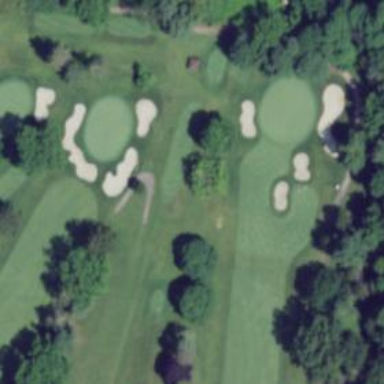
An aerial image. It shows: Path for golf carts.